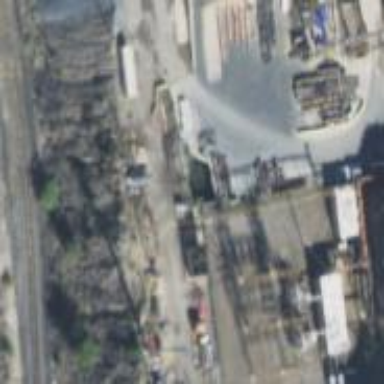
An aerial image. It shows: Industrial substation with barrier fence surrounding it.